Interaction volume radius: 5 \u00c5
Interaction volume height: 25 \u00c5
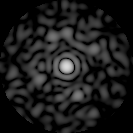
Disorder parameter: 0.8341